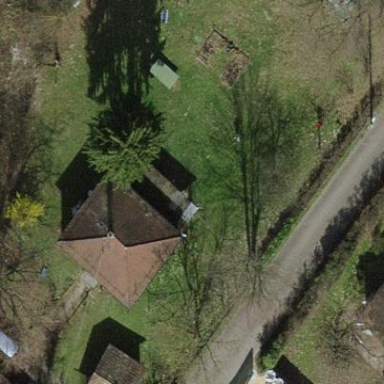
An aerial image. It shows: Garden surrounded by fence.